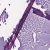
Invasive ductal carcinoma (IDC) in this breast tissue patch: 0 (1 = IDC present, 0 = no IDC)